You are looking at a signal-to-image encoding: consecutive vibration samples arranged as the rows of a grayscale square. Classify the bearing condition as one of: normal, inner_race, outer_race, ball.
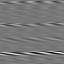
Answer: outer_race